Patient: sex F, age 83
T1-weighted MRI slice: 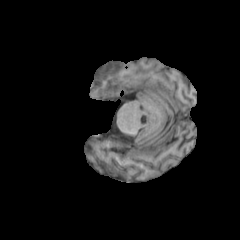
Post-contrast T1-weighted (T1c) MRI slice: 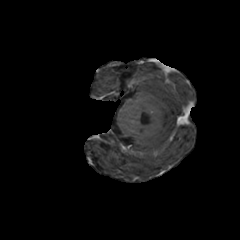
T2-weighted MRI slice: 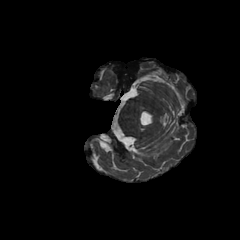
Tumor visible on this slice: no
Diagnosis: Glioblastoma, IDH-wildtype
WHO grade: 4